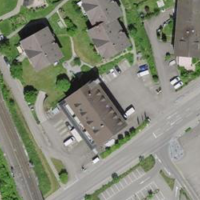
EUNIS habitat code: 54
Species observed at this site:
Chloris chloris